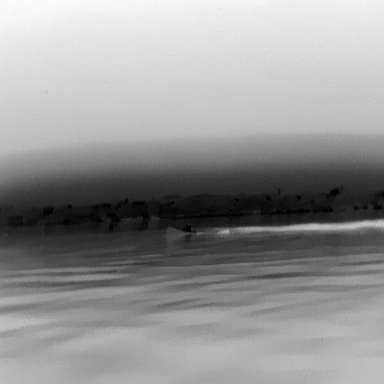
There is a canoe in the infrared image.